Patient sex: F
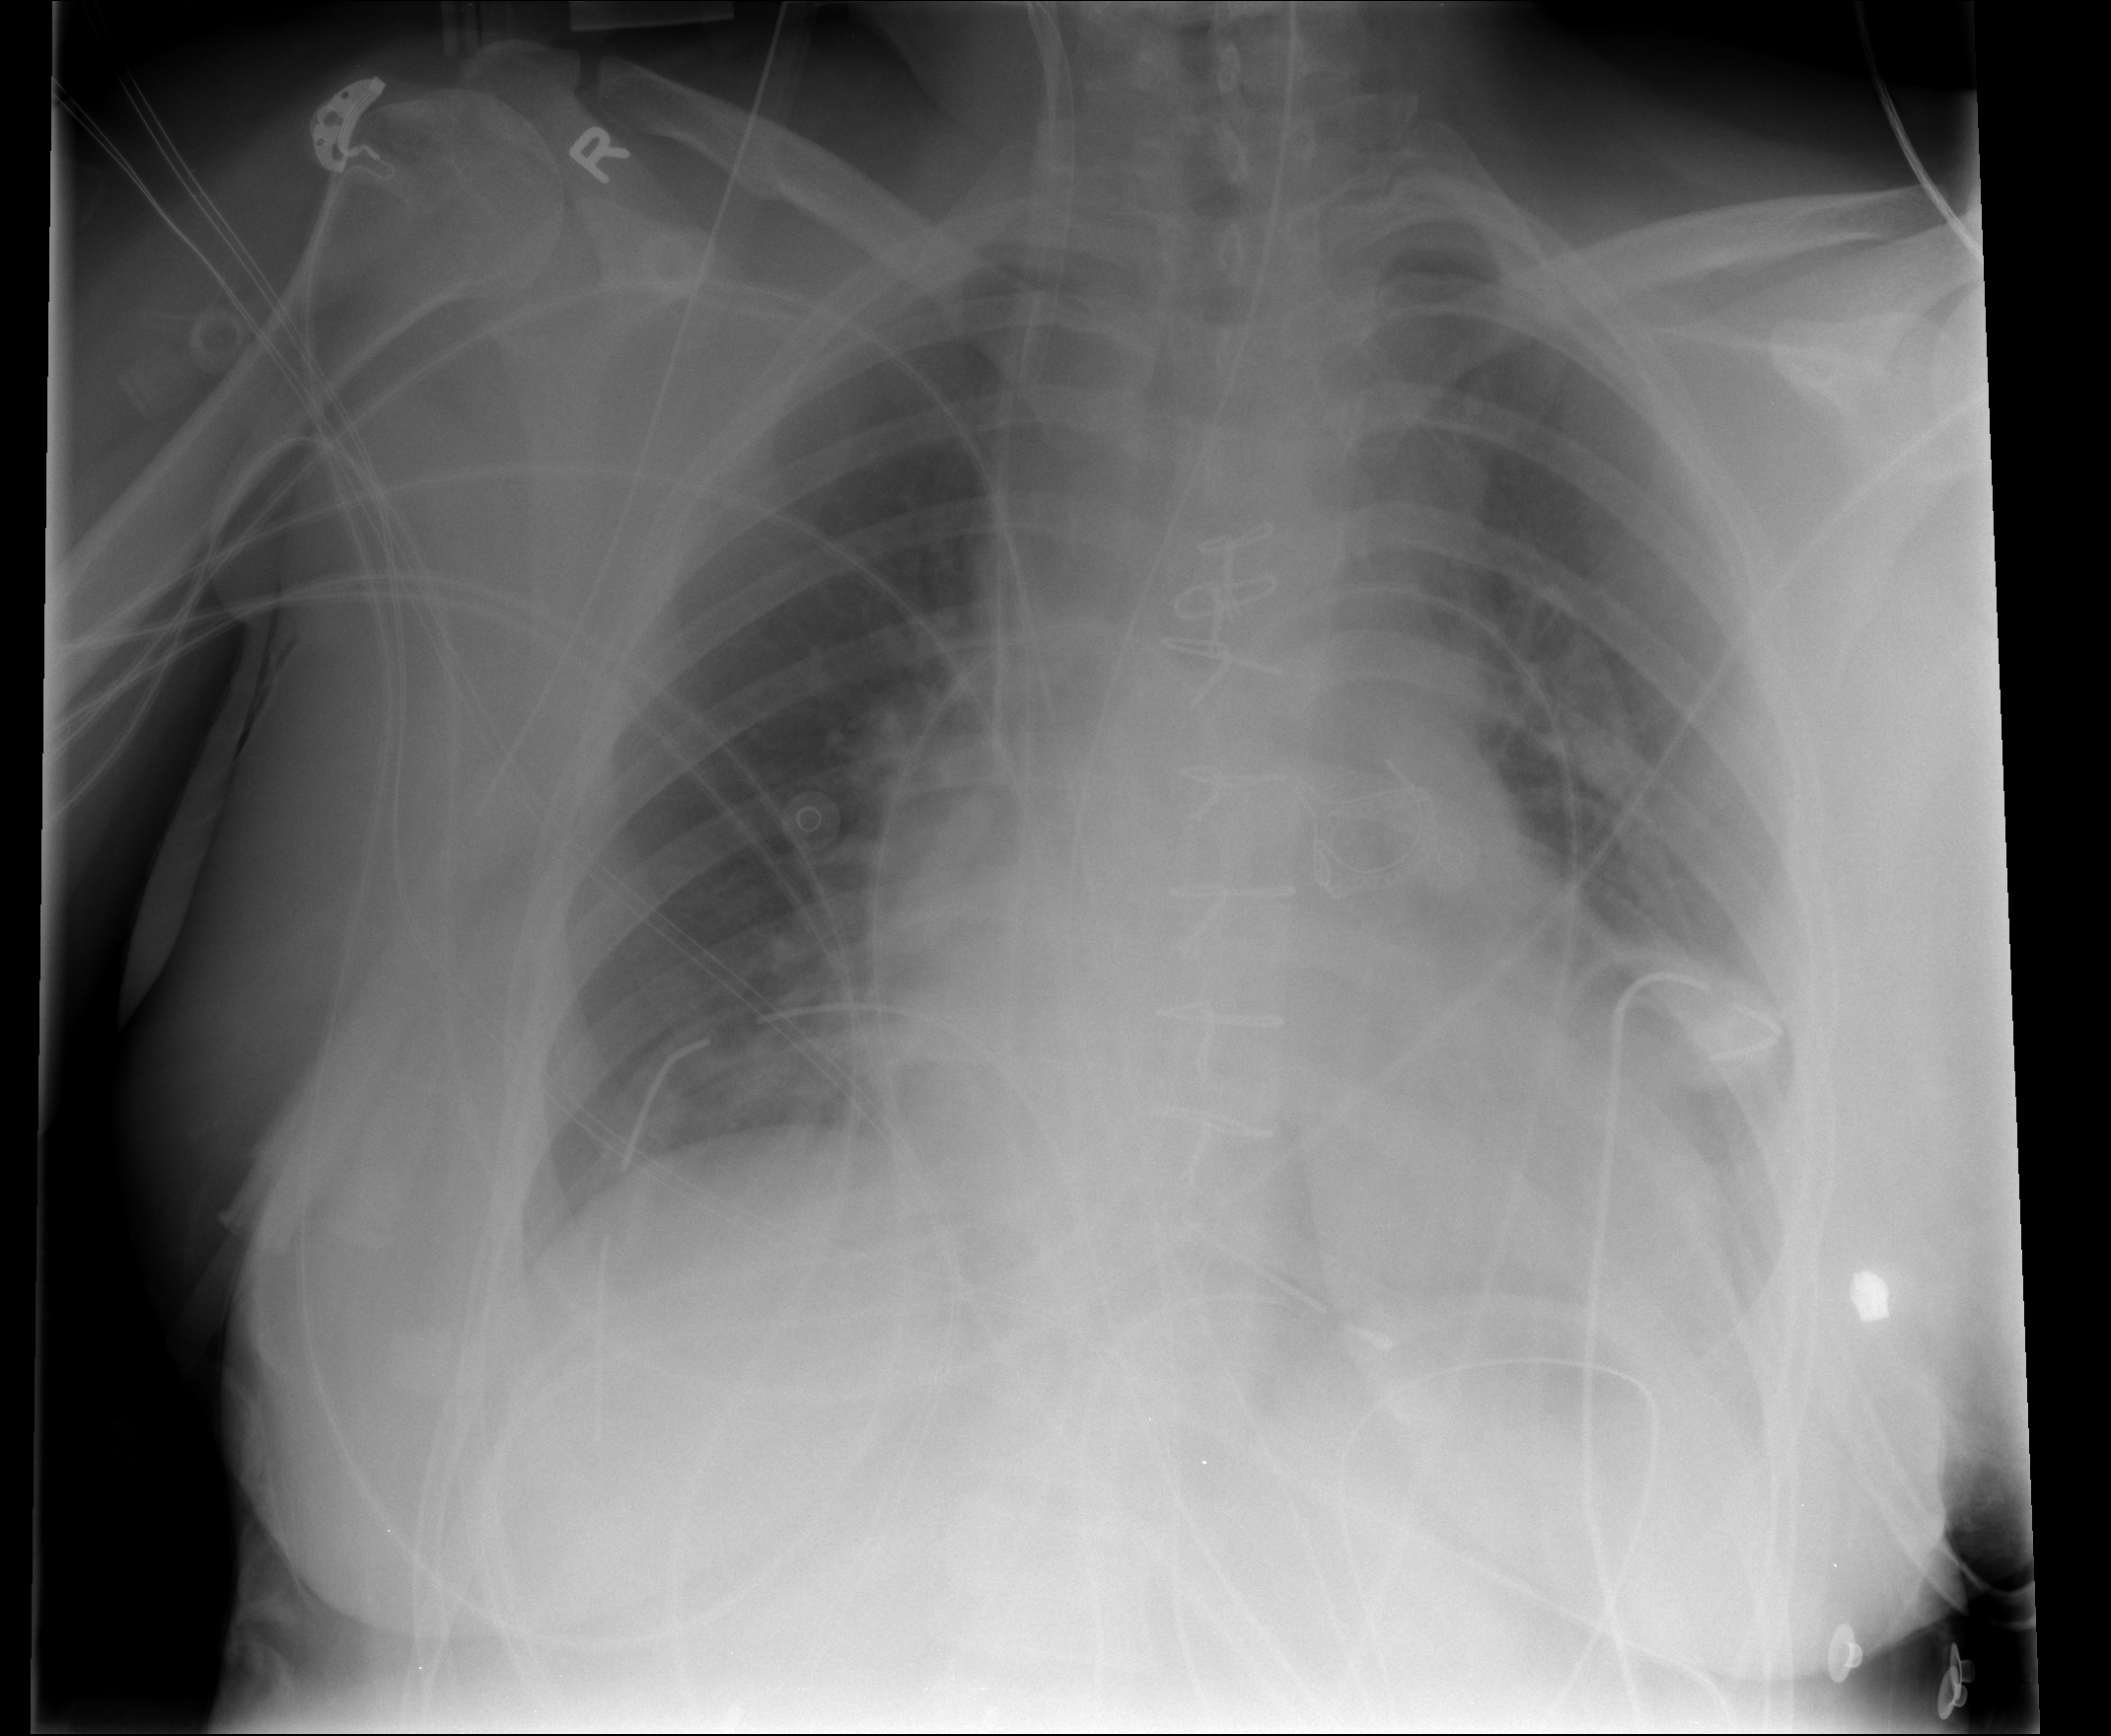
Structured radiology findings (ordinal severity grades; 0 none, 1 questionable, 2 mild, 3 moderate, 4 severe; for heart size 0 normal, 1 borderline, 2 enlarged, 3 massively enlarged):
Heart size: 2
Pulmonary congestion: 0
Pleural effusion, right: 0
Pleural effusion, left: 2
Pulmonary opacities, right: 0
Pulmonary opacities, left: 0
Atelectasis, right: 0
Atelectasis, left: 2